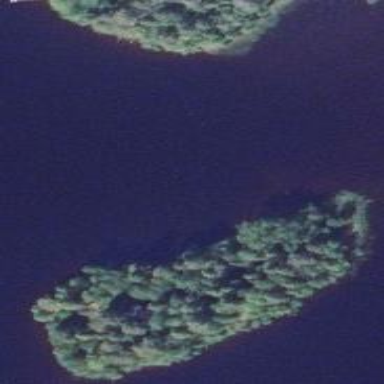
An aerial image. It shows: Islet.